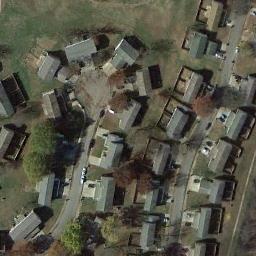
Label: residential